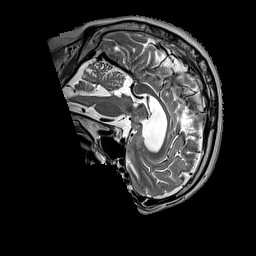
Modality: T2w
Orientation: sagittal
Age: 66
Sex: male
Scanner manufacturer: siemens
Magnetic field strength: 3 T
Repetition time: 3.2 s
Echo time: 0.212 s